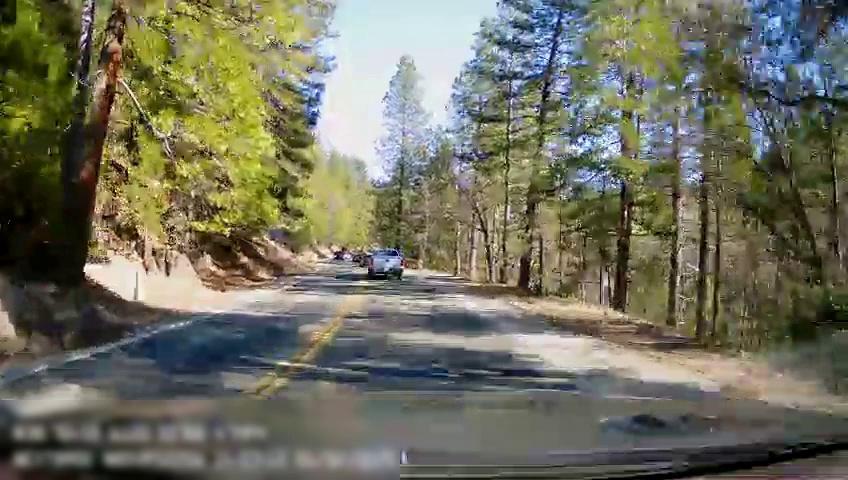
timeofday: Day
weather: Sunny
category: Drivable Space
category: Vehicles | SUV
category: Vehicles | Car
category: Vehicles | Truck
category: Lanes | Opposite Lane
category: Lanes | Opposite Lane
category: Lanes | Current Lane